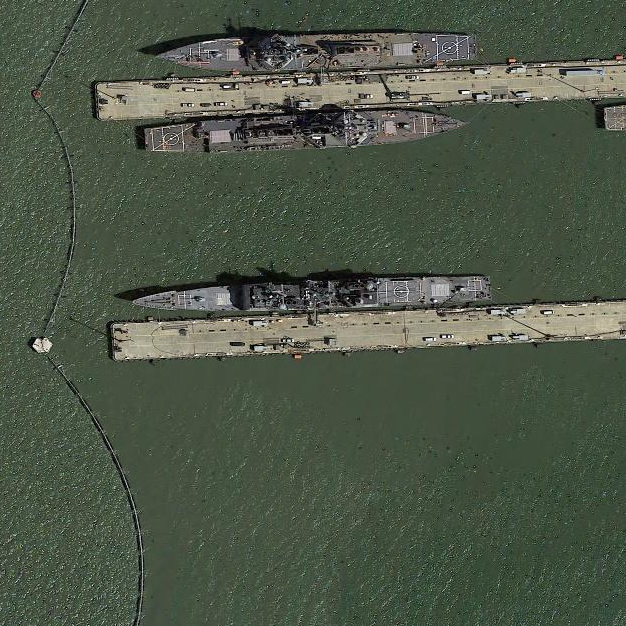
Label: cruiser